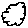
Label: cloud